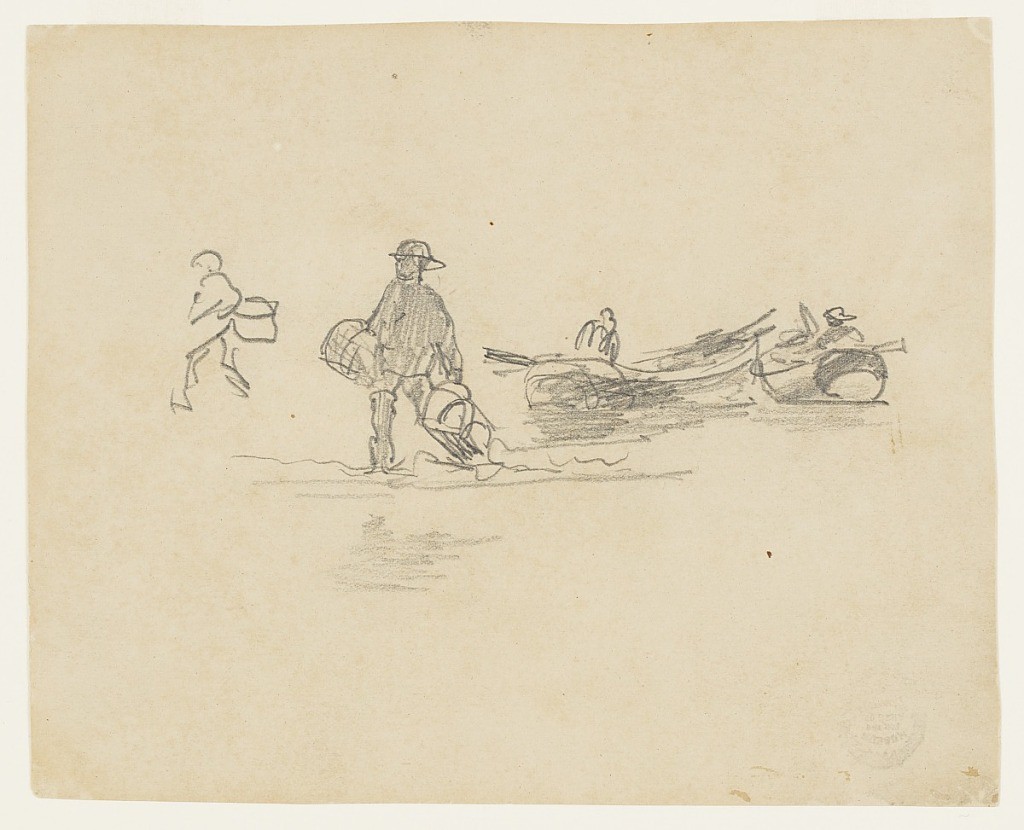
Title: Two Fishermen, England
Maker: Winslow Homer, American, 1836–1910
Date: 1881–82
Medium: Graphite on gray paper
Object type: Drawing
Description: Recto:  Horizontal view of the beach with two fishermen's dories, and two men walking through shallow water carrying baskets.
Verso:  Slight sketch of a beached dory and fishermen